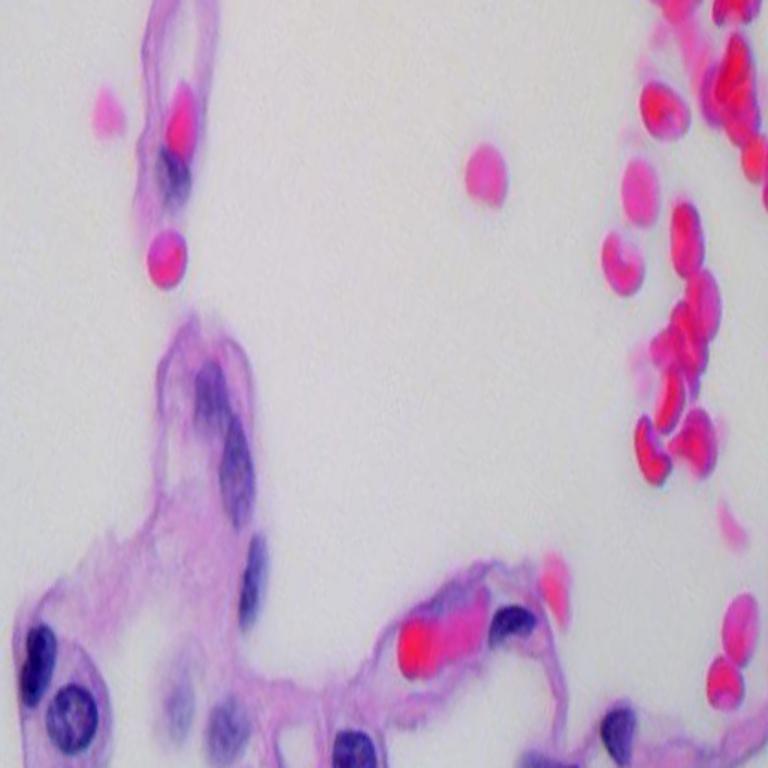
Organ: lung
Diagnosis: benign